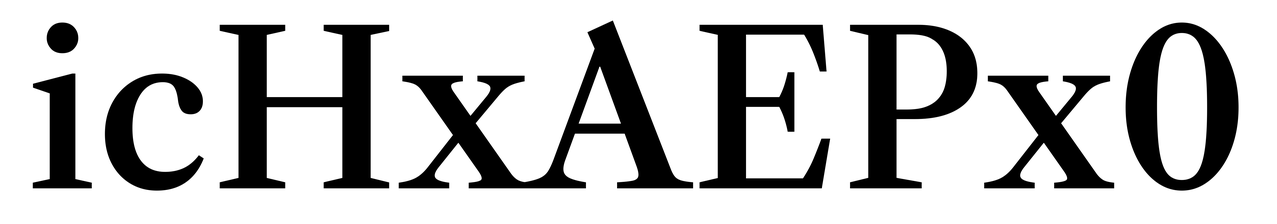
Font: LibreCaslonText_Medium